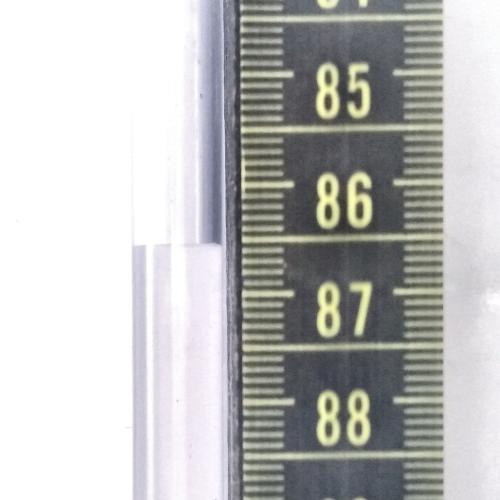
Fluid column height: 86.6 cm